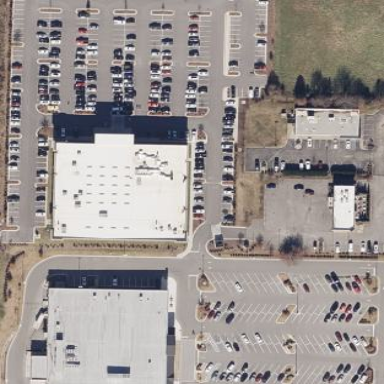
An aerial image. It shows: Building used as fitness center.